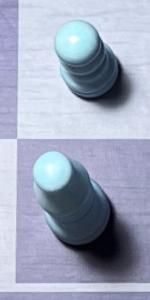
Label: Bishop_White